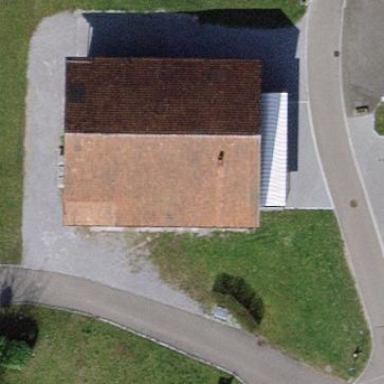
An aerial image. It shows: Farm building.